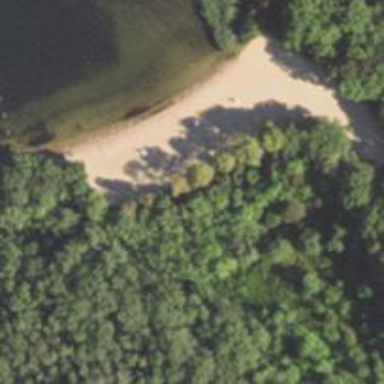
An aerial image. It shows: Scenic beach with natural beauty.